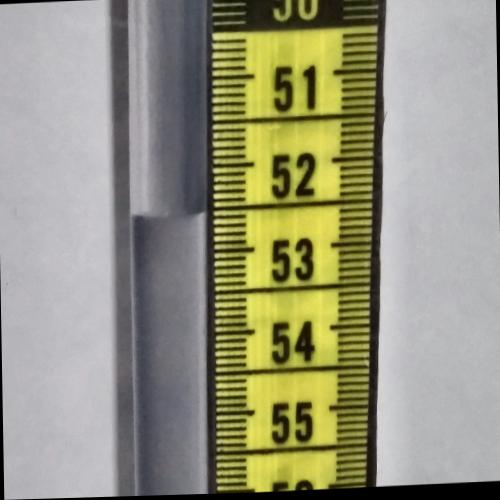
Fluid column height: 52.5 cm